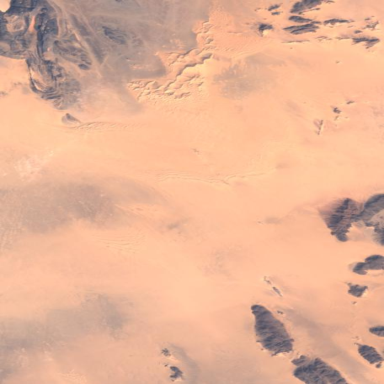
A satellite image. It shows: Desert landscape characterized by sand. This area resembles erg.